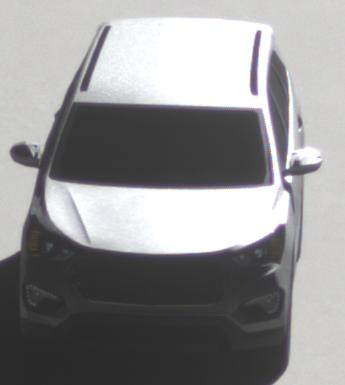
Make: Hyundai
Model: Santa Fe 2.4 GDI
Detailed model: Santa Fe (DM)
Model produced from: 2017/08
Model produced until: 2018/01
Doors: 5
Color: white
Road condition: dry road
Daytime: morning or afternoon
Contrast: high contrast